Question: I'm trying to get a card that looks like this:

What I have so far:
'''
<ion-card>
<ion-item>
<ion-avatar item-start> <img src="img/marty-avatar.png"> </ion-avatar>
<h2>Marty McFly</h2>
</ion-item> <img src="img/advance-card-bttf.png">
<ion-card-content>
<p>Wait a minute. Wait a minute, Doc. Uhhh... Are you telling me that you built a time machine... out of a DeLorean?! Whoa. This is heavy.</p>
</ion-card-content>
</ion-card>
'''
Can someone help me?
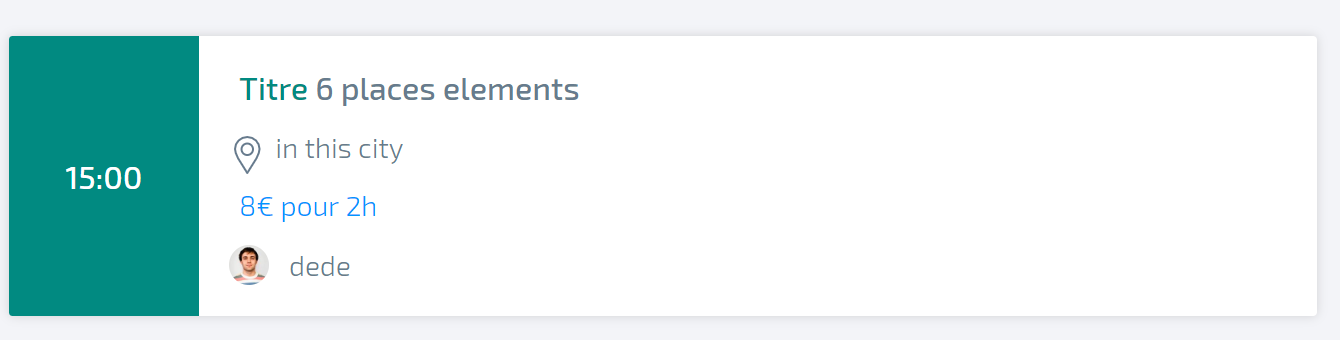
Answer: Use ionic responsive grid:<URL>
See code:<URL>
'''
<ion-card>
<ion-grid>
<ion-row>
<ion-col>
<img src="https://material.angular.io/assets/img/examples/shiba1.jpg">
</ion-col>
<ion-col>
<ion-item>
<ion-avatar item-start> <img src="https://material.angular.io/assets/img/examples/shiba1.jpg"> </ion-avatar>
<h2>Marty McFly</h2>
</ion-item>
<ion-card-content>
<p>Wait a minute. Wait a minute, Doc. Uhhh... Are you telling me that you built a time machine... out of a DeLorean?! Whoa. This is heavy.</p>
</ion-card-content>
</ion-col>
</ion-row>
</ion-grid>
</ion-card>
'''